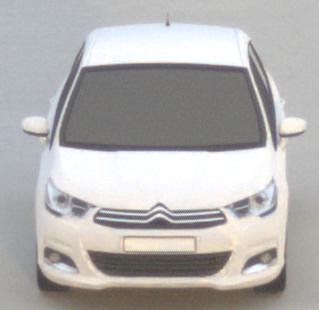
Make: Citroen
Model: C4 VTi 95
Detailed model: C4 (II)
Model produced from: 2012/08
Model produced until: 2013/06
Doors: 5
Color: white
Road condition: dry road
Daytime: sunrise or sunset
Contrast: low contrast